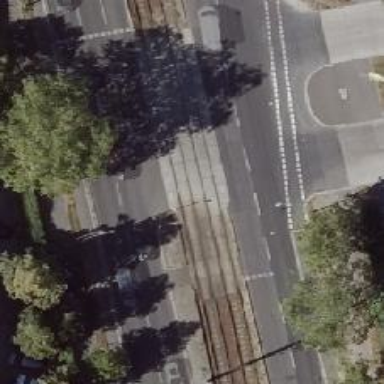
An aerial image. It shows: Tram level crossing on the railway.